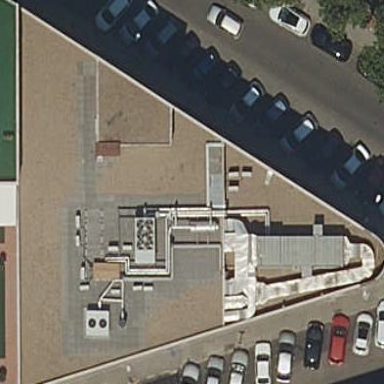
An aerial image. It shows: Office building.